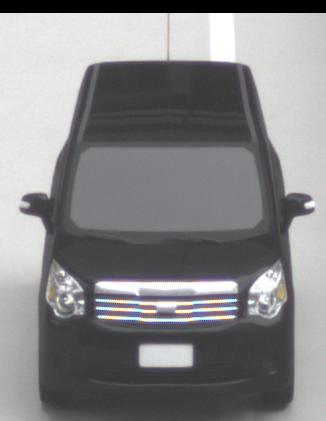
Make: Toyota
Model: Noah
Detailed model: Voxy R70G
Model produced from: 2007
Model produced until: 2013
Doors: 5
Color: black
Road condition: dry road
Daytime: midday
Contrast: low contrast